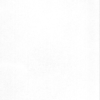
Label: dusty